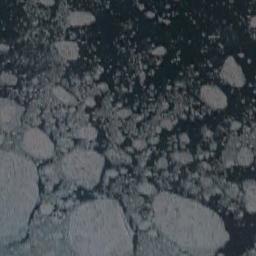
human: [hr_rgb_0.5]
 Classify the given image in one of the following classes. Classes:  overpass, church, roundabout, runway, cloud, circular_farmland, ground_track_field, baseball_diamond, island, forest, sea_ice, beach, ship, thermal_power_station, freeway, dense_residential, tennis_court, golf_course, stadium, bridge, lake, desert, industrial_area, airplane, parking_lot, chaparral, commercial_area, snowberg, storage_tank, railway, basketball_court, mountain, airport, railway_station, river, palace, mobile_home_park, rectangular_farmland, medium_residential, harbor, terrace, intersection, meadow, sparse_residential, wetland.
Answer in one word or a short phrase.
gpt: sea_ice